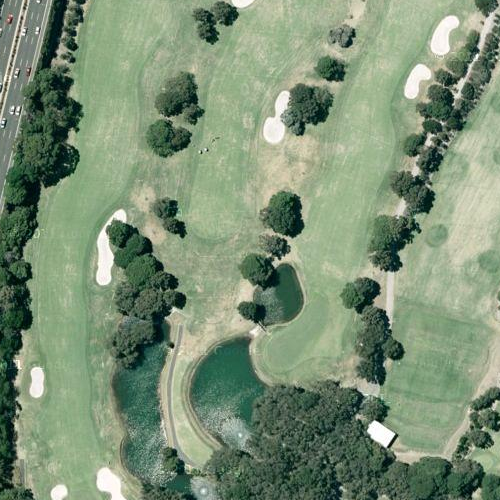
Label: sydney